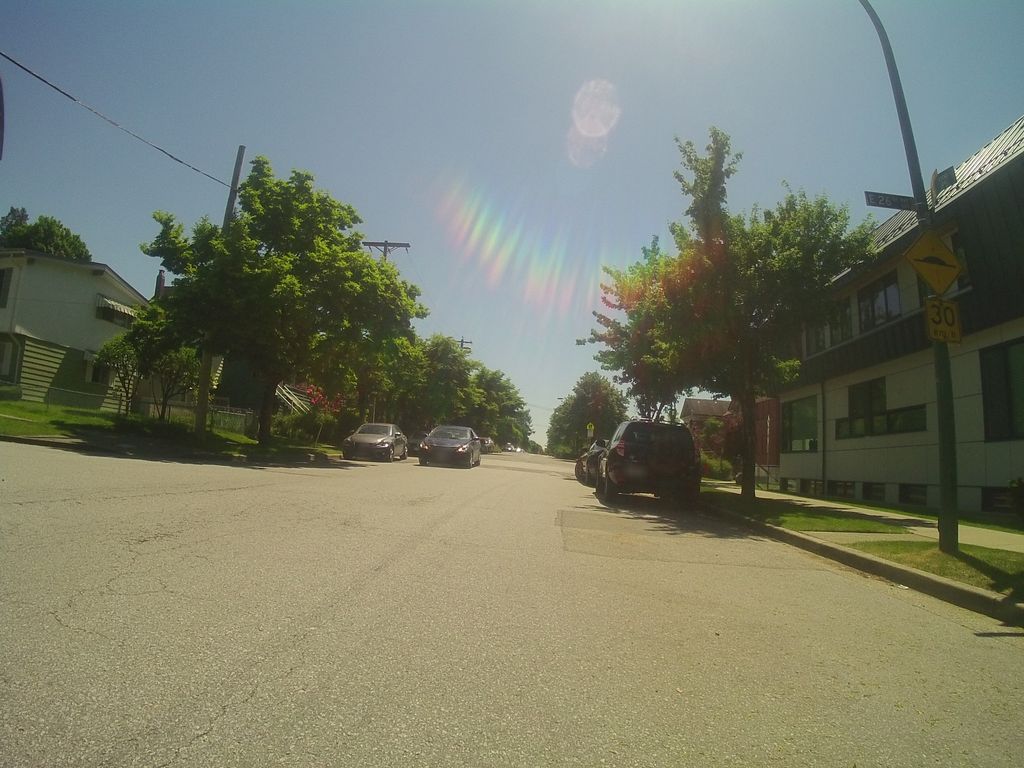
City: vancouver